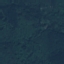
Land use / land cover class: Forest